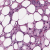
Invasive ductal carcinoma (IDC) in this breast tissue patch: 0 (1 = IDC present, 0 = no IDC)